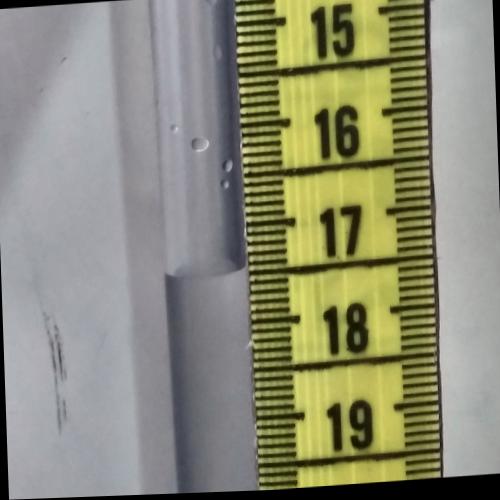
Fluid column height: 17.4 cm